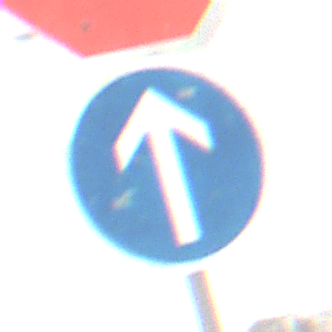
Verkehrszeichen: VorgeschriebeneFahrtrichtungGeradeaus
Zusatzzeichen oben: Stop
Umgebung: Outdoor, Nature
Tageszeit: MorningAfternoon
Wetter: Overcast
Licht: Natural
Jahreszeit: Winter
Kontrast: LowContrast